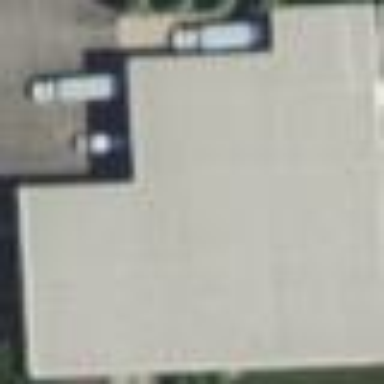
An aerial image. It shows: Industrial building.